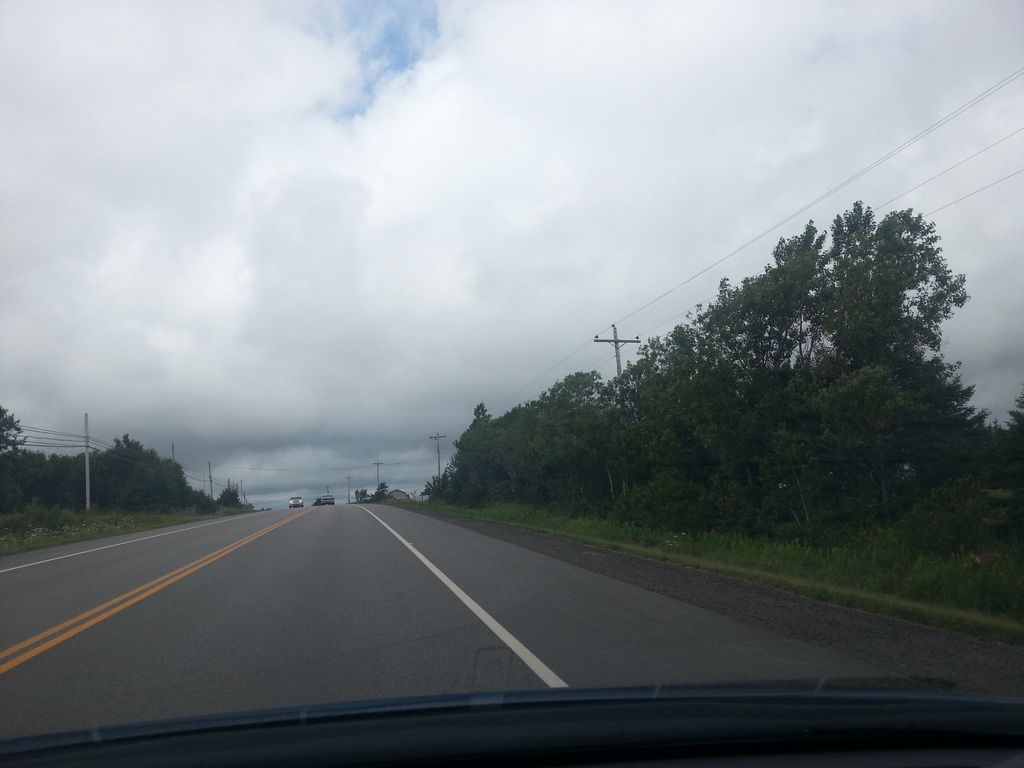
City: charlottetown